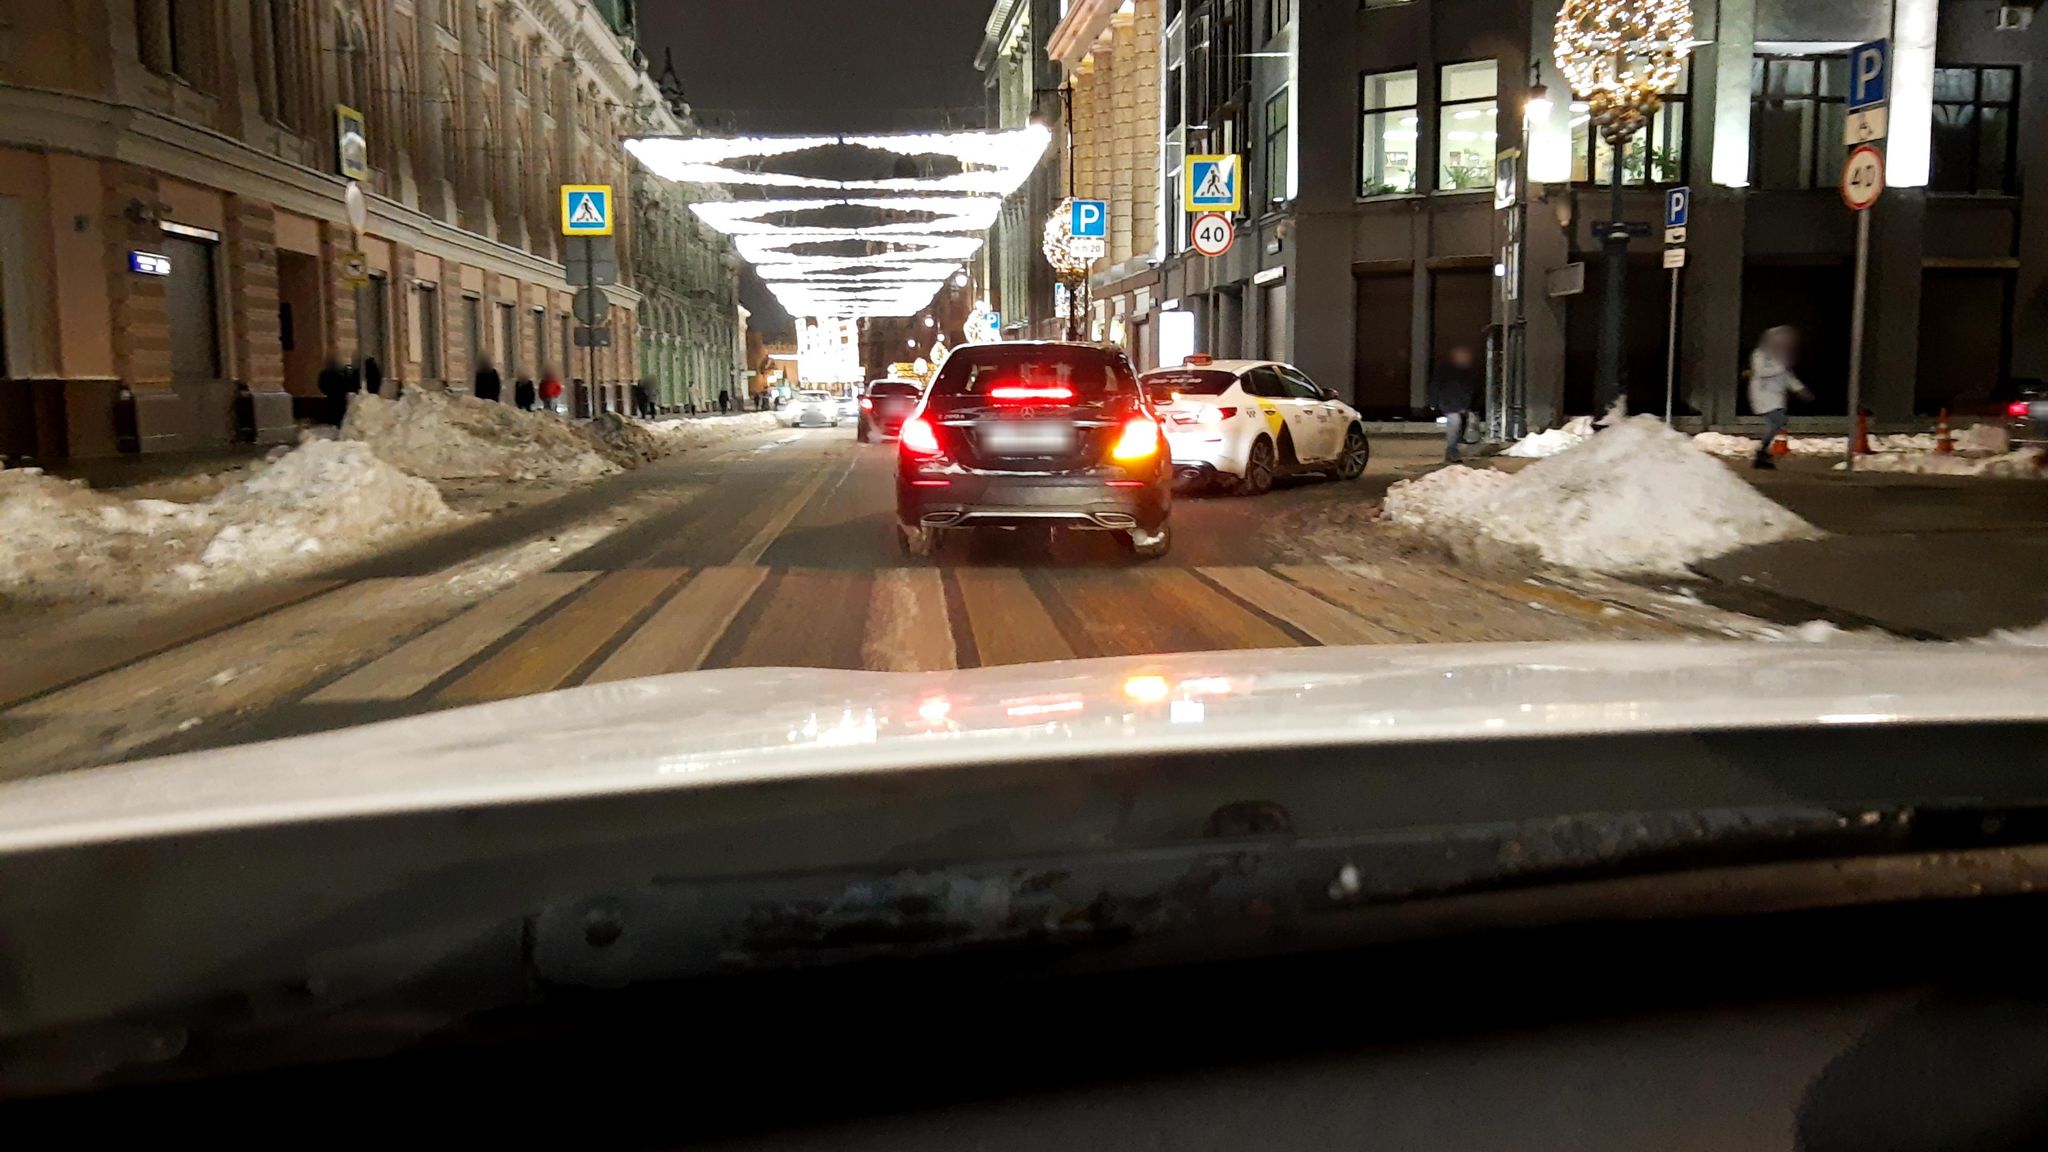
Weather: snowy
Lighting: night
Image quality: good
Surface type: driving surface
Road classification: footway
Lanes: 4
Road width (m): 4
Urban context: urban centre
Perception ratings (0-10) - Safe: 3.76, Lively: 5.61, Beautiful: 3.15, Boring: 5.63, Depressing: 5.49, Wealthy: 3.88